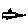
Label: car